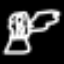
Label: angel